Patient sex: F
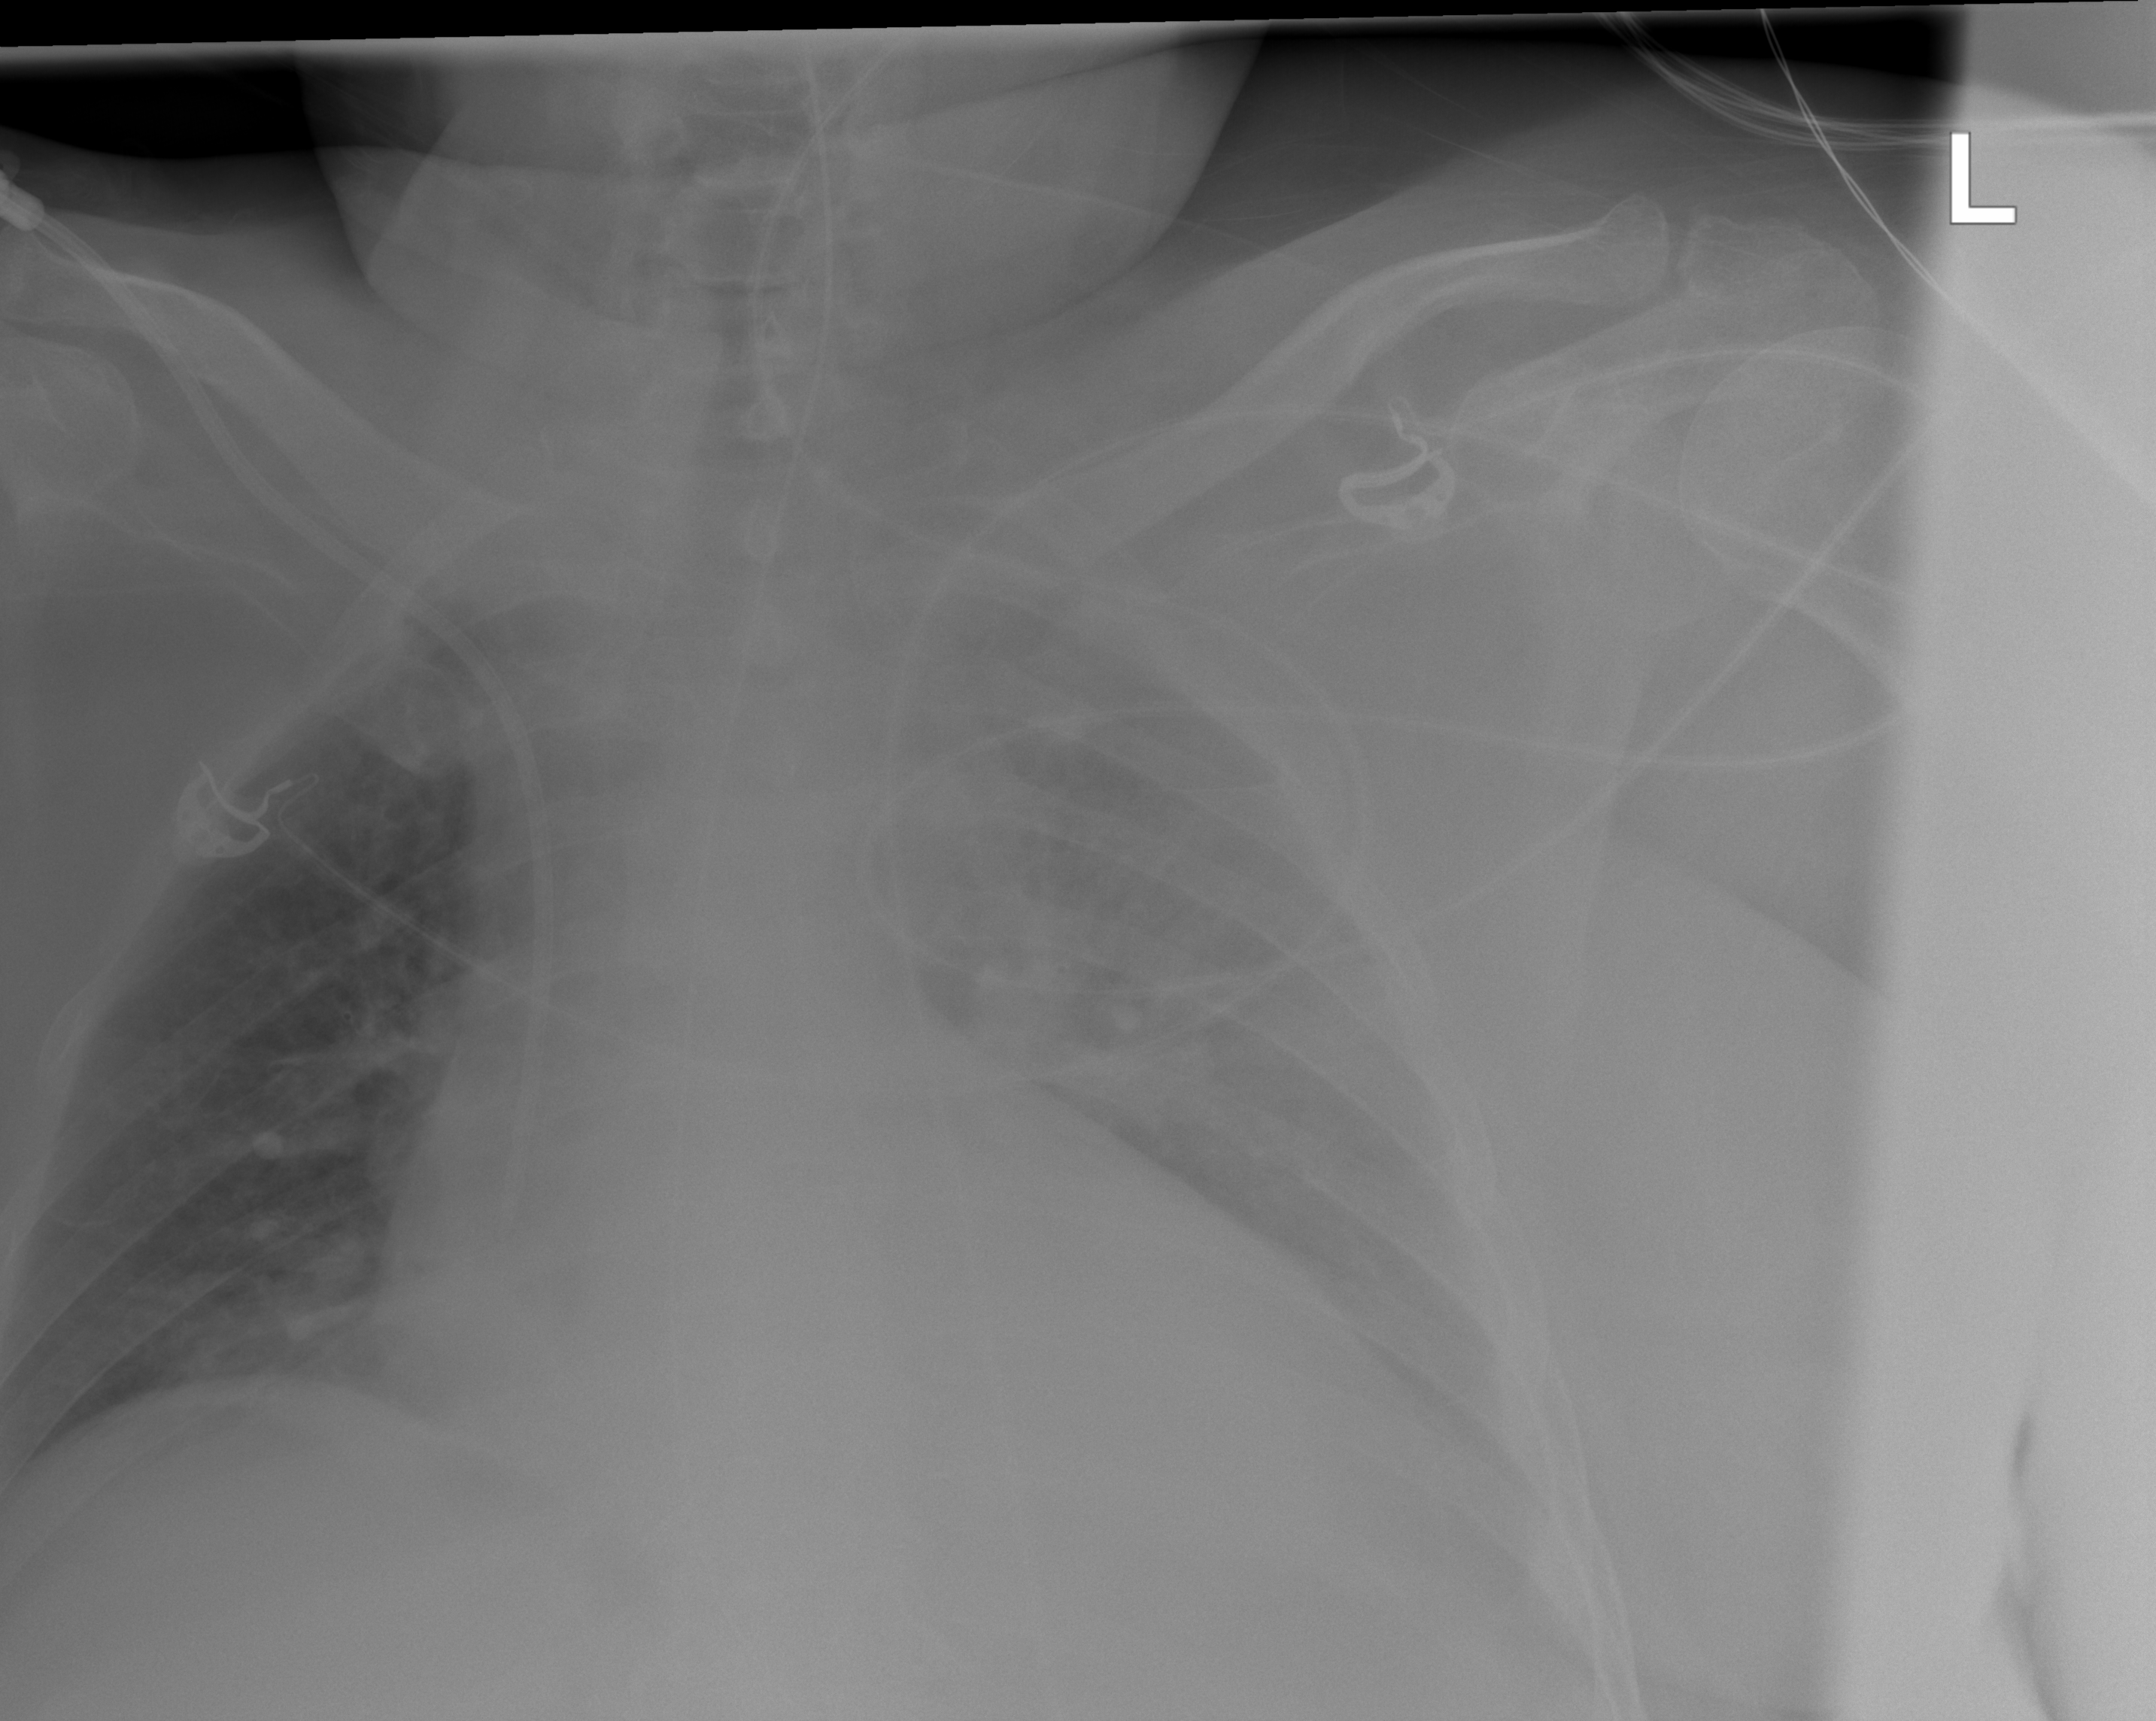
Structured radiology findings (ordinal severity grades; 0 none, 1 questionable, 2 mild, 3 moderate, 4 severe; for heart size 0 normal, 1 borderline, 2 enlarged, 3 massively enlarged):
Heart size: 2
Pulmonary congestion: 0
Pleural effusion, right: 0
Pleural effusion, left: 3
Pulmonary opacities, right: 1
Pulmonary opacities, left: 2
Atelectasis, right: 3
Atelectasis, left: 0